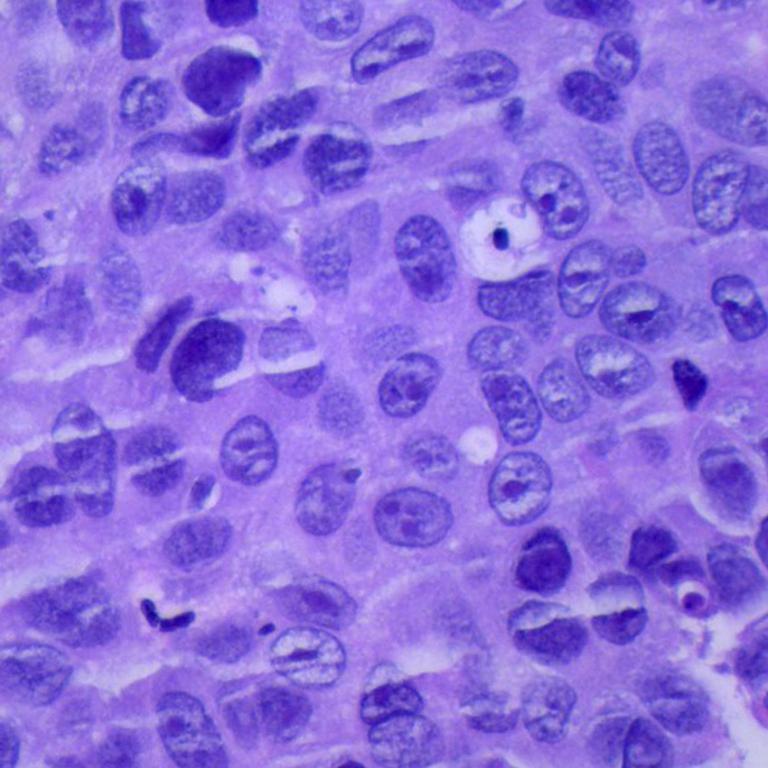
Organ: lung
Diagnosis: squamous carcinomas